Question: I have 'QComboBox' and I set 'QStandardItemModel' because I need multi-select check-boxes in it.
Problem is that when I read text value and check state of items in comboBox, they disappear from combo.
This is how I set model to comboBox:
'''
areas = ["Area one", "Area two", "Area three", "Area four"]
model = QtGui.QStandardItemModel(4, 1)# 4 rows, 1 col
for i,area in enumerate(areas):
item = QtGui.QStandardItem(area)
item.setFlags(QtCore.Qt.ItemIsUserCheckable | QtCore.Qt.ItemIsEnabled)
item.setData(QtCore.Qt.Unchecked, QtCore.Qt.CheckStateRole)
model.setItem(i, 0, item)
self.ui.comboBox.setModel(model)
'''
This is how I read data from comboBox:
'''
modelColumn = self.ui.comboBox.model().takeColumn(0)
for item in modelColumn:
print item.text(),"---", item.checkState()
'''
Here is a screenshot before and after I read data from combo box:

...and result I get, as expected:
'''
Area one --- 0
Area two --- 2
Area three --- 2
Area four --- 0
'''
Also, is there simple way not to show "Area one" when comboBox is inactive (I want to see only arrow in right corner like on second picture) or to set other text to be shown, like "choose area"?
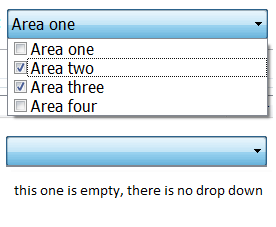
Answer: Of course the combobox gets empty. You are actually removing the entire column 0 from your model:
from Qt doc:
> <URL>: the given column without deleting the column items, and returns a list of pointers to the removed items.
You may want to iterate your items thanks to this snippet (not tested):
'''
rootItem = self.ui.comboBox.model().invisibleRootItem()
for rowNum in xrange(rootItem.rowCount()):
item = rootItem.child(rowNum, 0)
...
'''